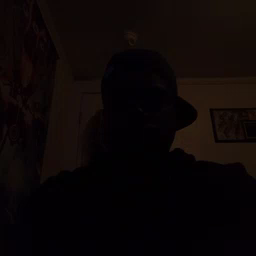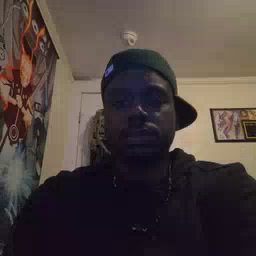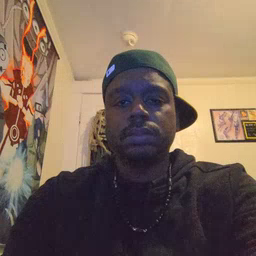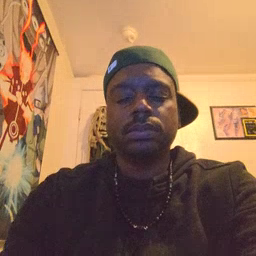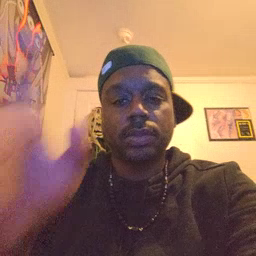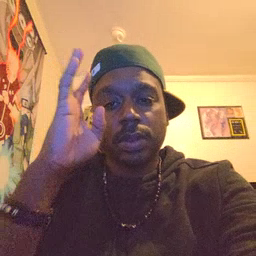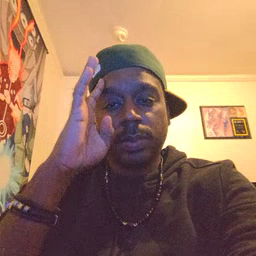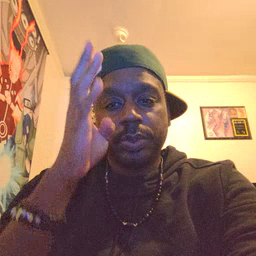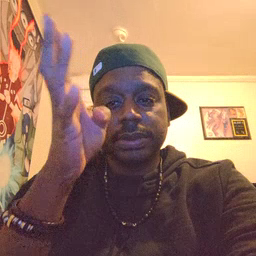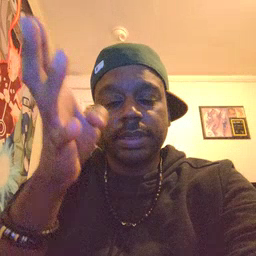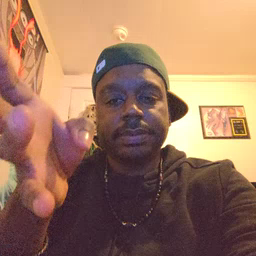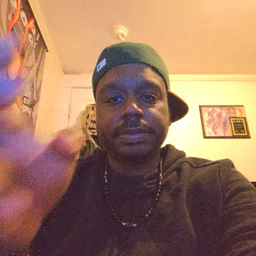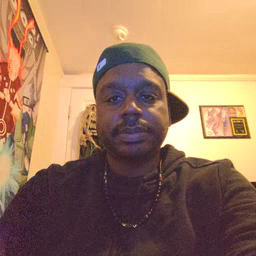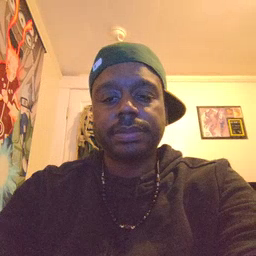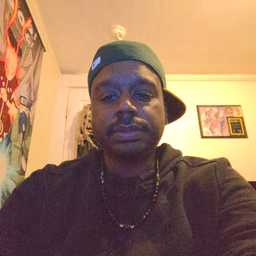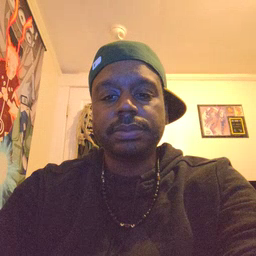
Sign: pretend